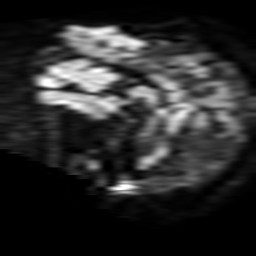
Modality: TRACE
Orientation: sagittal
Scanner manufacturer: philips
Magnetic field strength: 3 T
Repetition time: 3.334 s
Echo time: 0.076 s